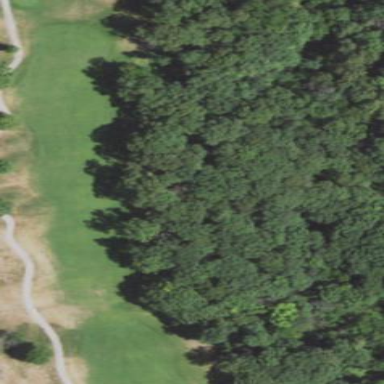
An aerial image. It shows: Golf fairway surrounded by grass.